Aerial crown-view tile of a tropical tree (Barro Colorado Island, Panama), acquired 20240813:
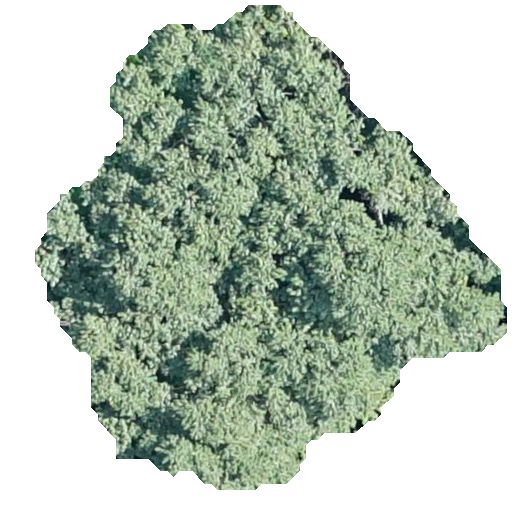
Species: Luehea seemannii
GBIF accepted scientific name: Luehea seemannii
Crown area: 217.269 m²